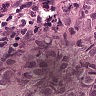
Metastatic tissue present: yes